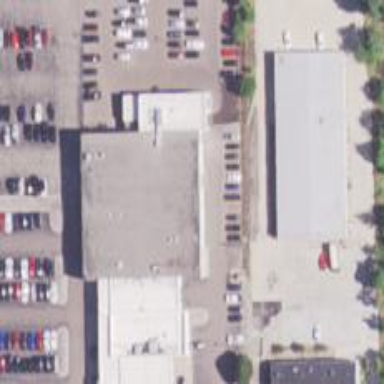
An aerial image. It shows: Commercial building with car shop.